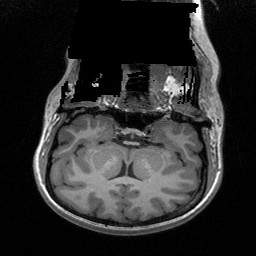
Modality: T1w
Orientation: sagittal